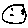
Label: moon